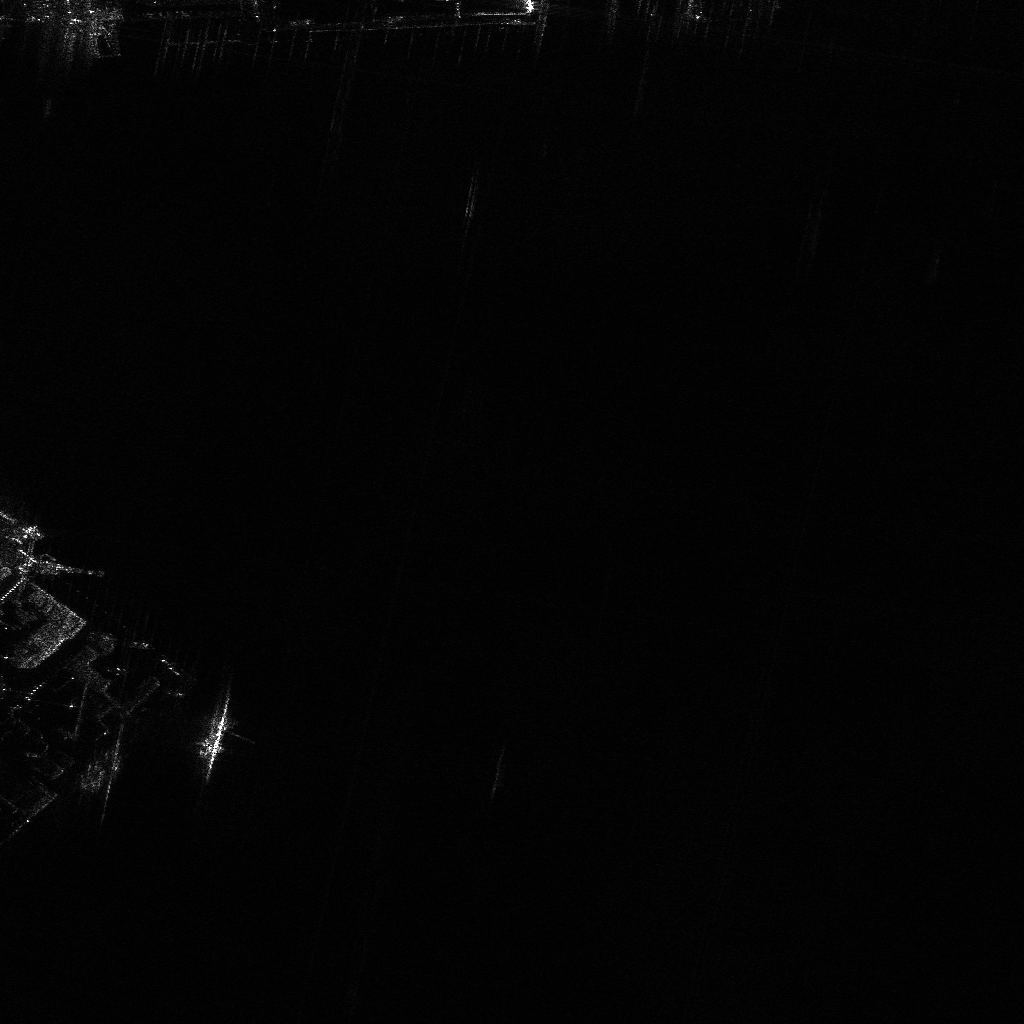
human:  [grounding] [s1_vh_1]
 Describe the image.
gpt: In the satellite image, there is  <ref>1 large container </ref> <box>[[19, 67, 23, 76, 15]]</box> located at bottom left.